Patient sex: M
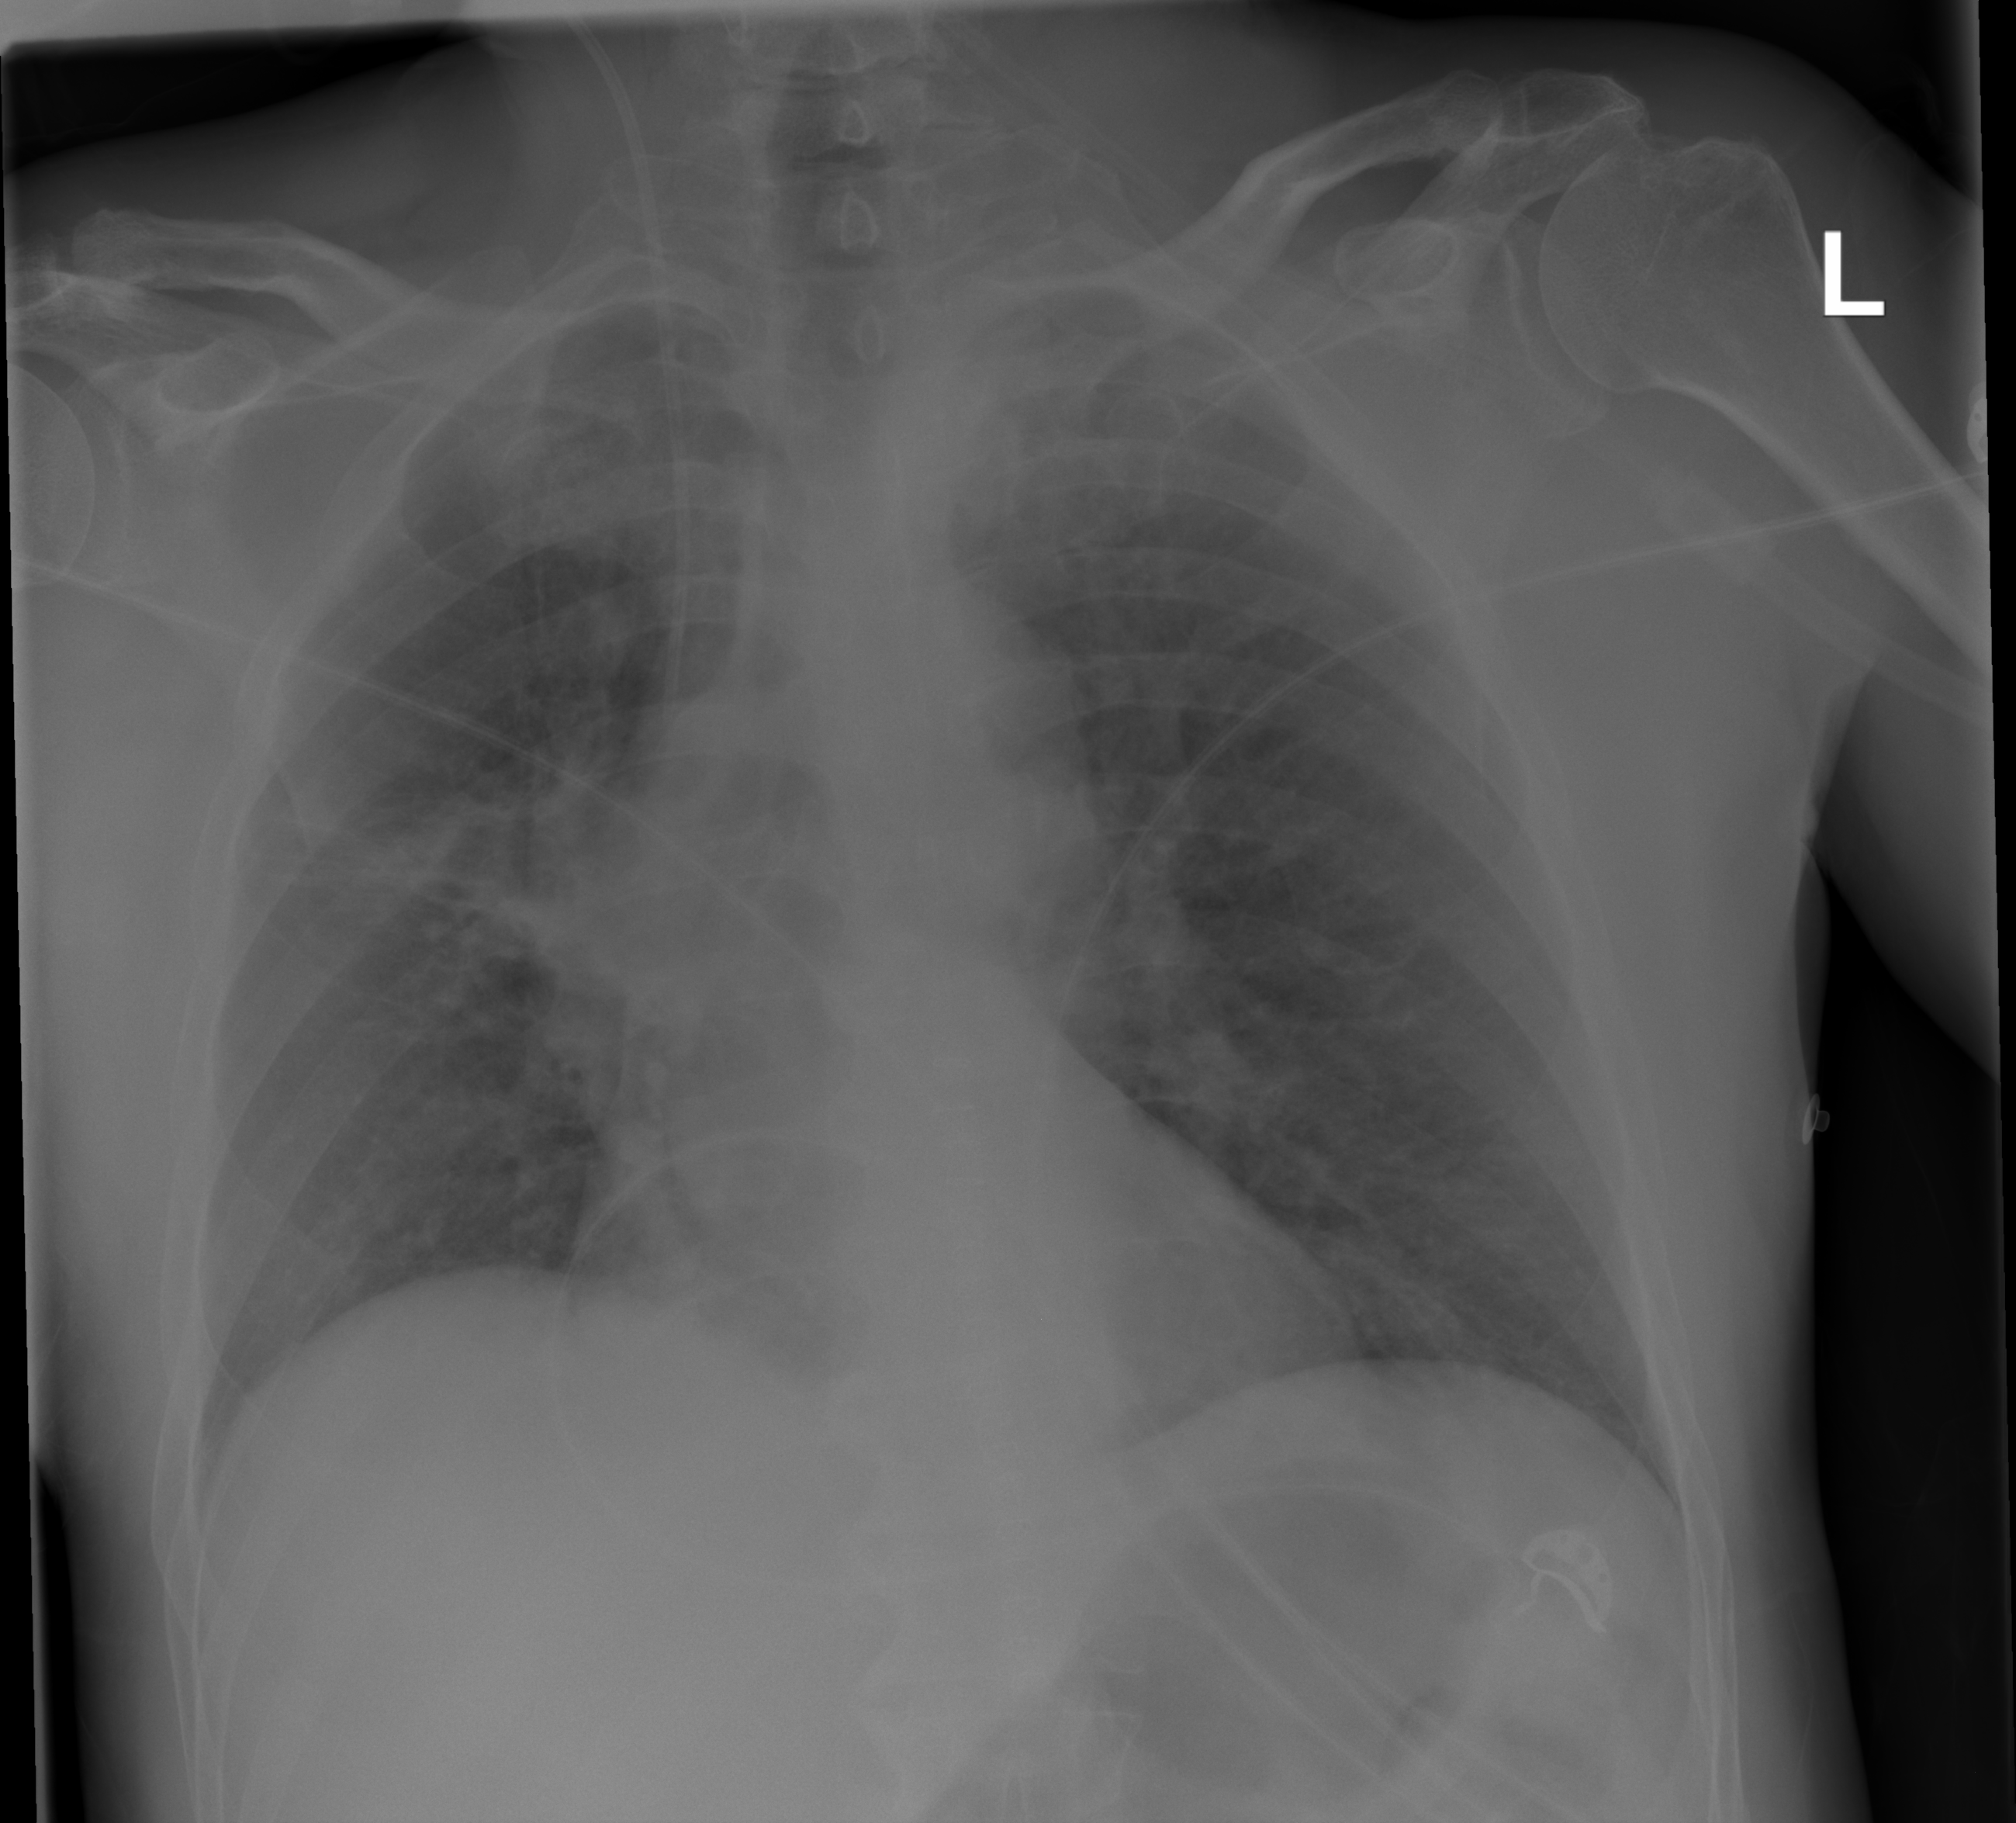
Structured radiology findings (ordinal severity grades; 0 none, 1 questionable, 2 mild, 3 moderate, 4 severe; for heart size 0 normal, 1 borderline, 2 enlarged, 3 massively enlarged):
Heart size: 0
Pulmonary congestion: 0
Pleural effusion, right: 0
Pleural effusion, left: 0
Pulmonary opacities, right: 0
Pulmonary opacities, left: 0
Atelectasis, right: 2
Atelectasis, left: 0